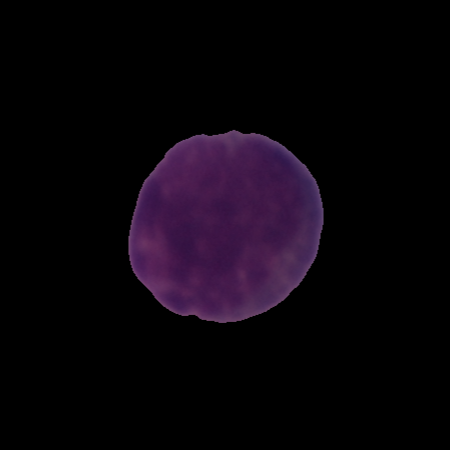
Label: cancer